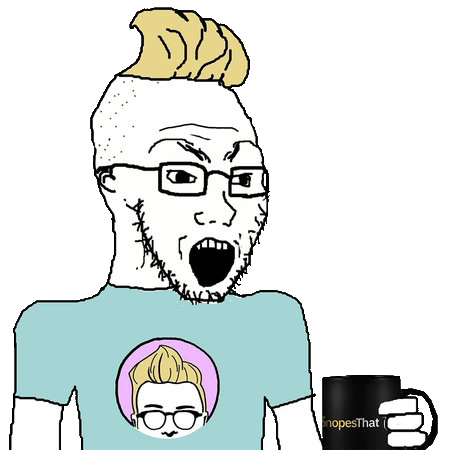
Label: 5_Soyjak